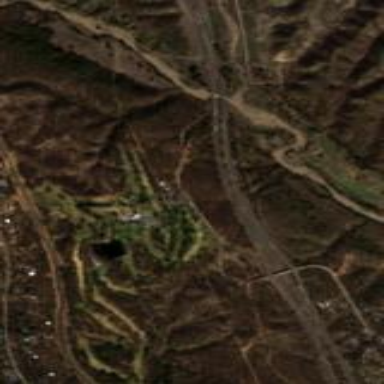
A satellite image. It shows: Golf course surrounded by greenery.